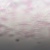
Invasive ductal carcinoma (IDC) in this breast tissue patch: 0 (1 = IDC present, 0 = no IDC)